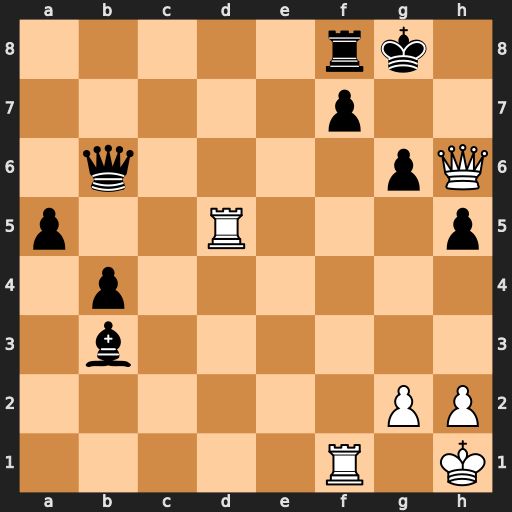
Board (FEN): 5rk1/5p2/1q4pQ/p2R3p/1p6/1b6/6PP/5R1K
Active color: w
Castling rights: -
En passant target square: -
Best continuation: Rxh5 gxh5 Qxb6